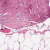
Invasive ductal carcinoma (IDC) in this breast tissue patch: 0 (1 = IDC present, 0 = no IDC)